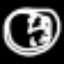
Label: clock